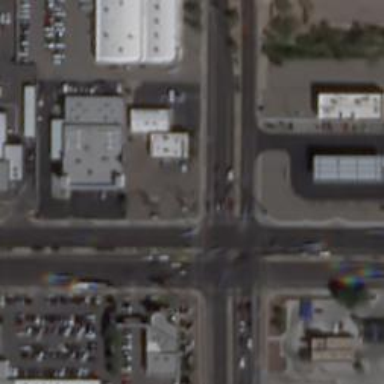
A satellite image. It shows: Marked road crossing.